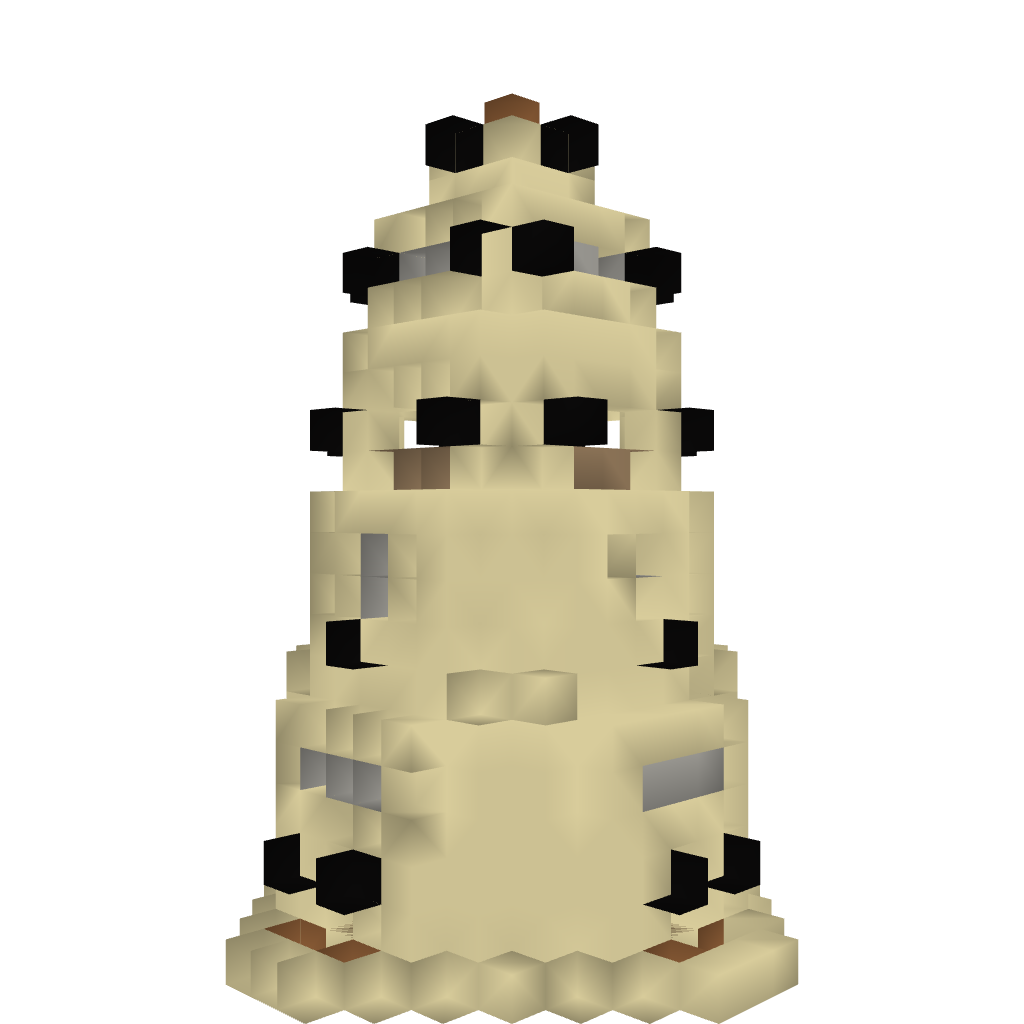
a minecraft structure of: Sandstone Watchtower